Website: walmart
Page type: billing-address
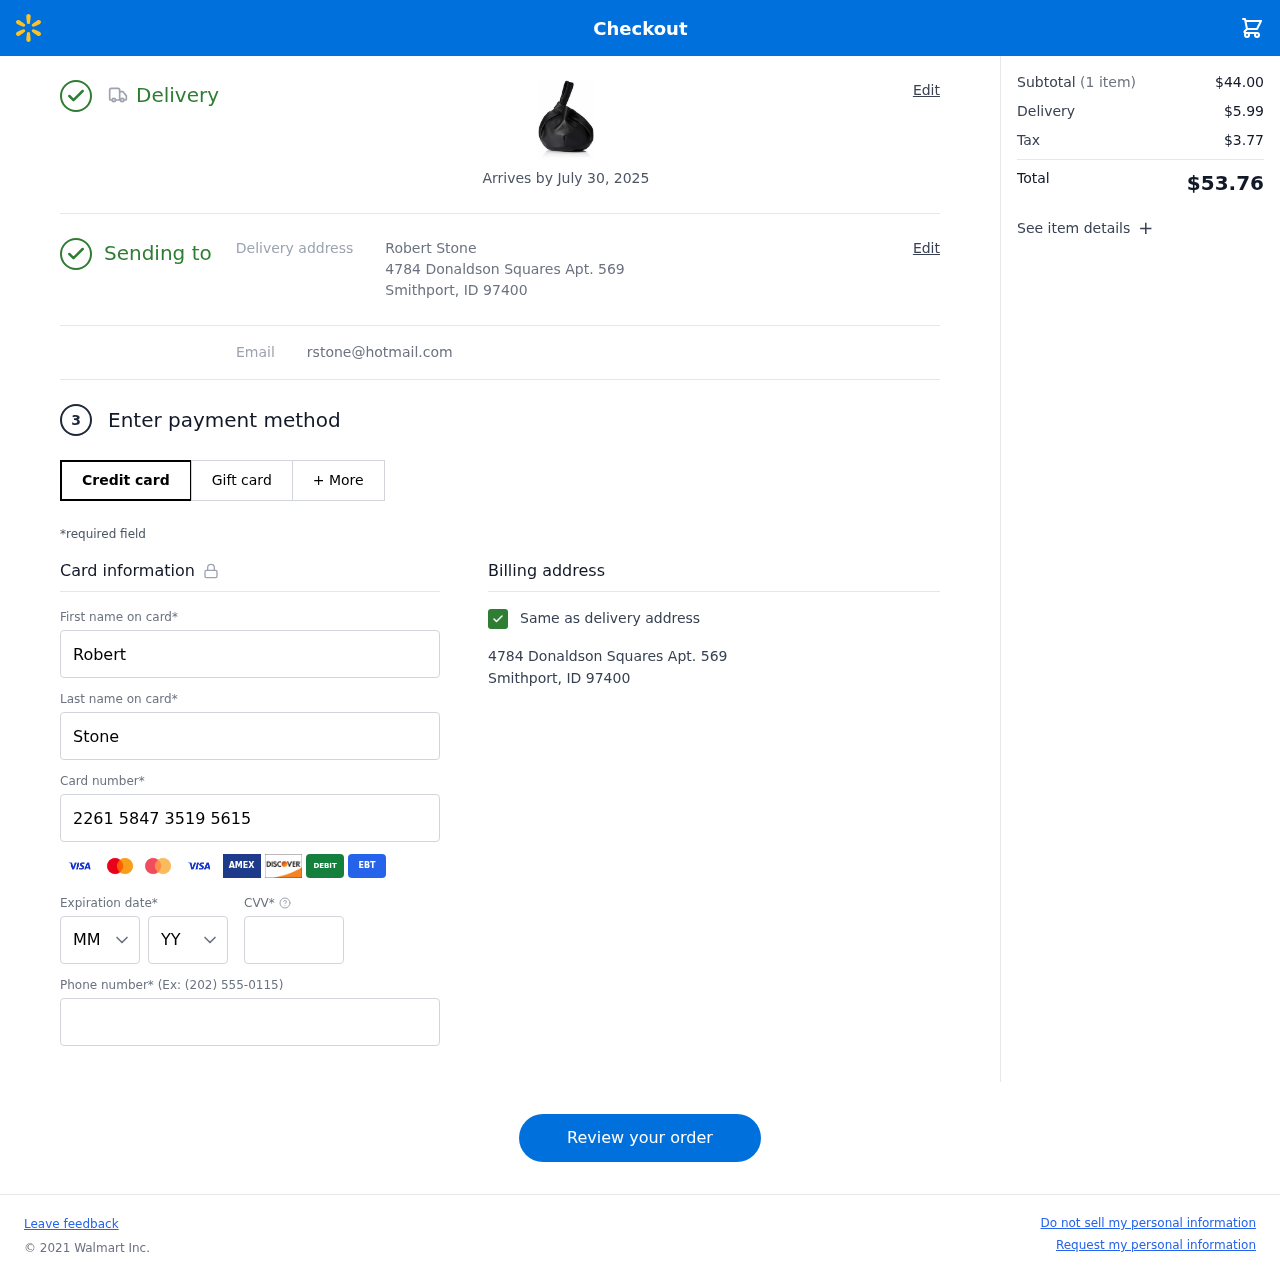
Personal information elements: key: PII_CARD_CVV
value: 071
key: PII_CARD_EXPIRY_MONTH
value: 08
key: PII_CARD_EXPIRY_YEAR
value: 29
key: PII_CARD_NUMBER
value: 2261 5847 3519 5615
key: PII_EMAIL
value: rstone@hotmail.com
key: PII_FIRSTNAME
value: Robert
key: PII_FULLNAME
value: Robert Stone
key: PII_LASTNAME
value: Stone
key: PII_PHONE
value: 2582311607
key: PII_STREET
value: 4784 Donaldson Squares Apt. 569
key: PII_CITY_STATE_ZIP
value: Smithport, ID 97400
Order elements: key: ORDER_DELIVERY_DATE
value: Arrives by July 30, 2025
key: ORDER_NUM_ITEMS
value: (1 item)
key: ORDER_SUBTOTAL
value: $44.00
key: ORDER_SHIPPING_COST
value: $5.99
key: ORDER_TAX
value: $3.77
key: ORDER_TOTAL
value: $53.76